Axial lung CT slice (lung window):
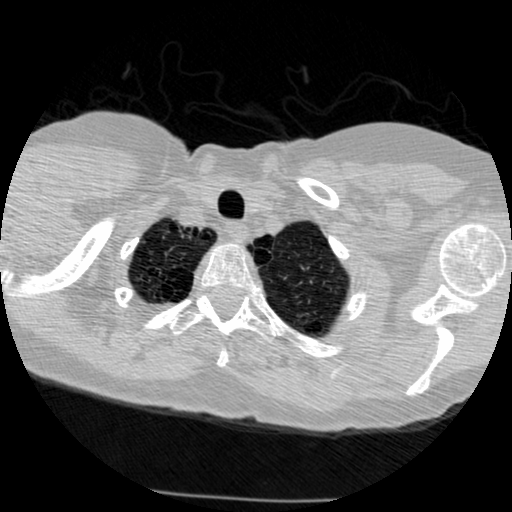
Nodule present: no